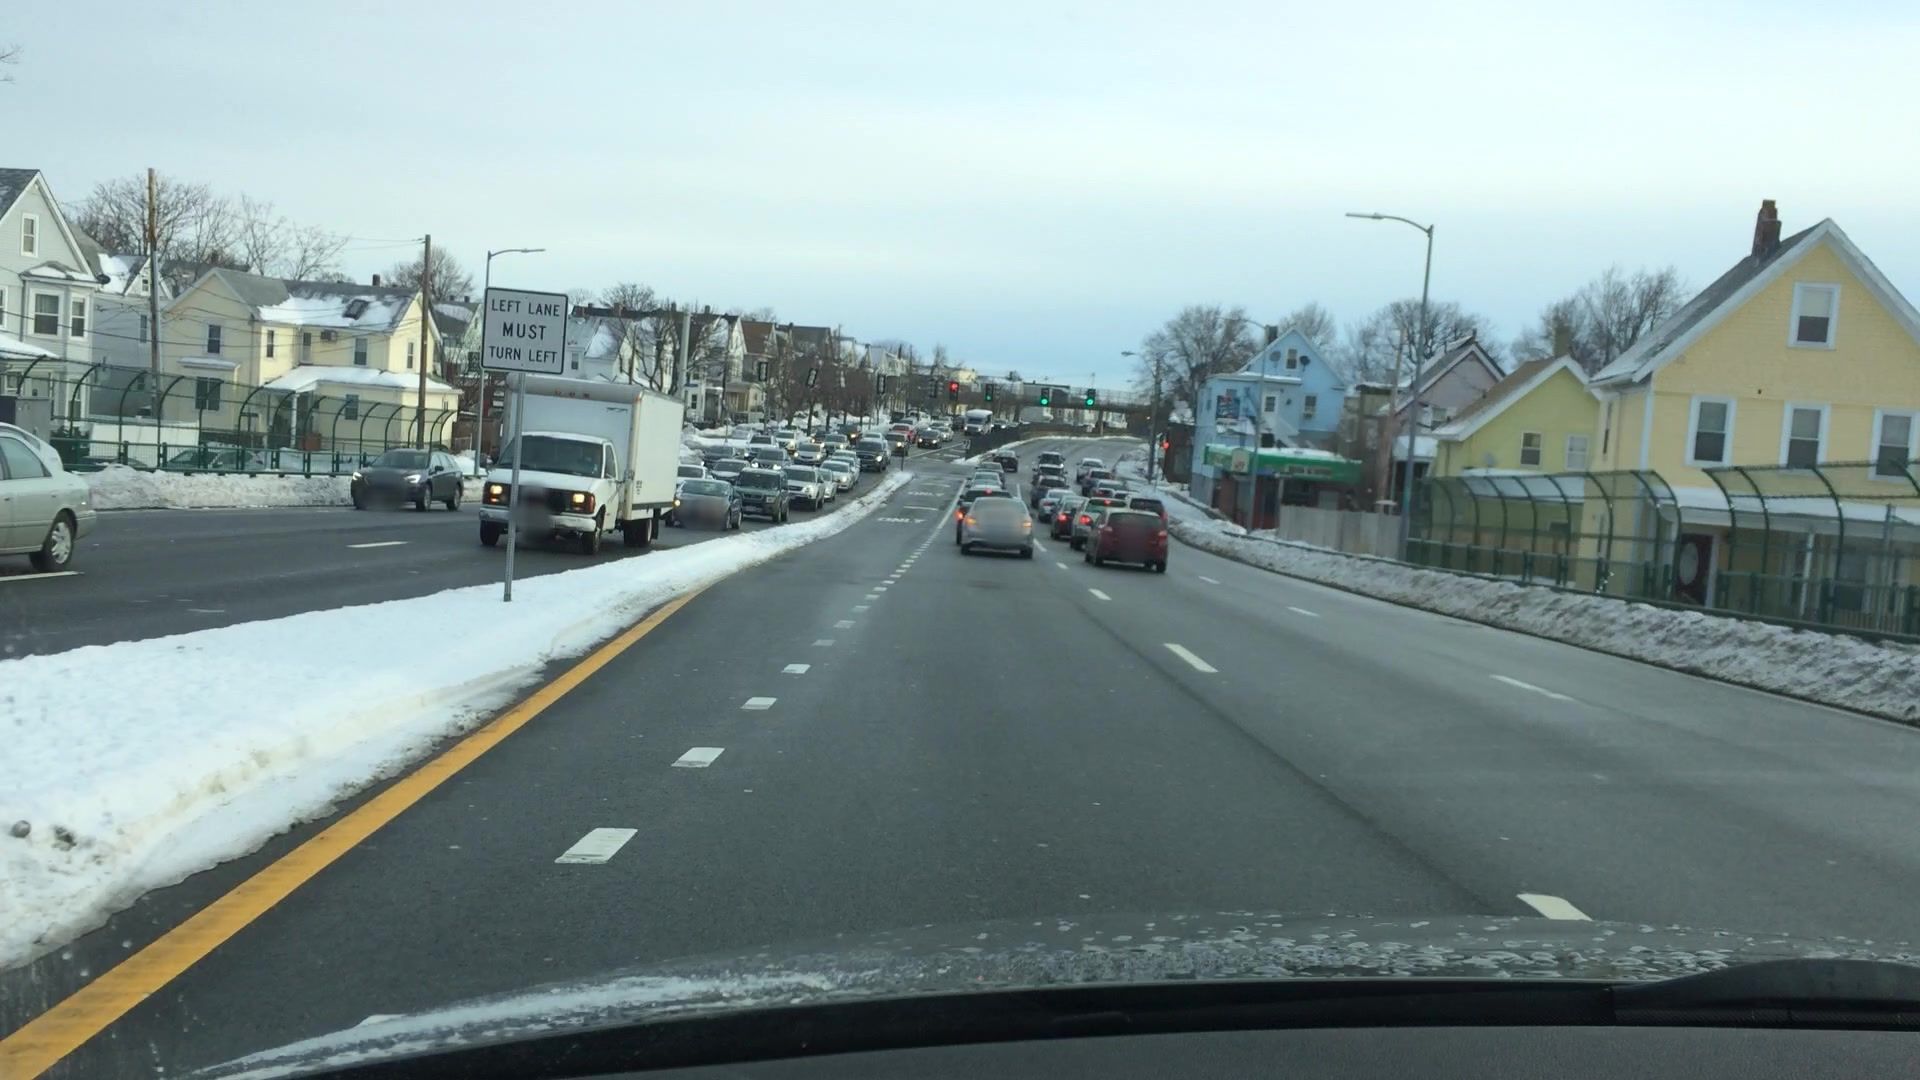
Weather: snowy
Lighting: day
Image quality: good
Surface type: driving surface
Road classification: trunk
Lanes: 3
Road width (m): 45.7
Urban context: urban centre
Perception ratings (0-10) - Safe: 8.63, Lively: 8.07, Beautiful: 5.8, Boring: 4.93, Depressing: 2.04, Wealthy: 7.67